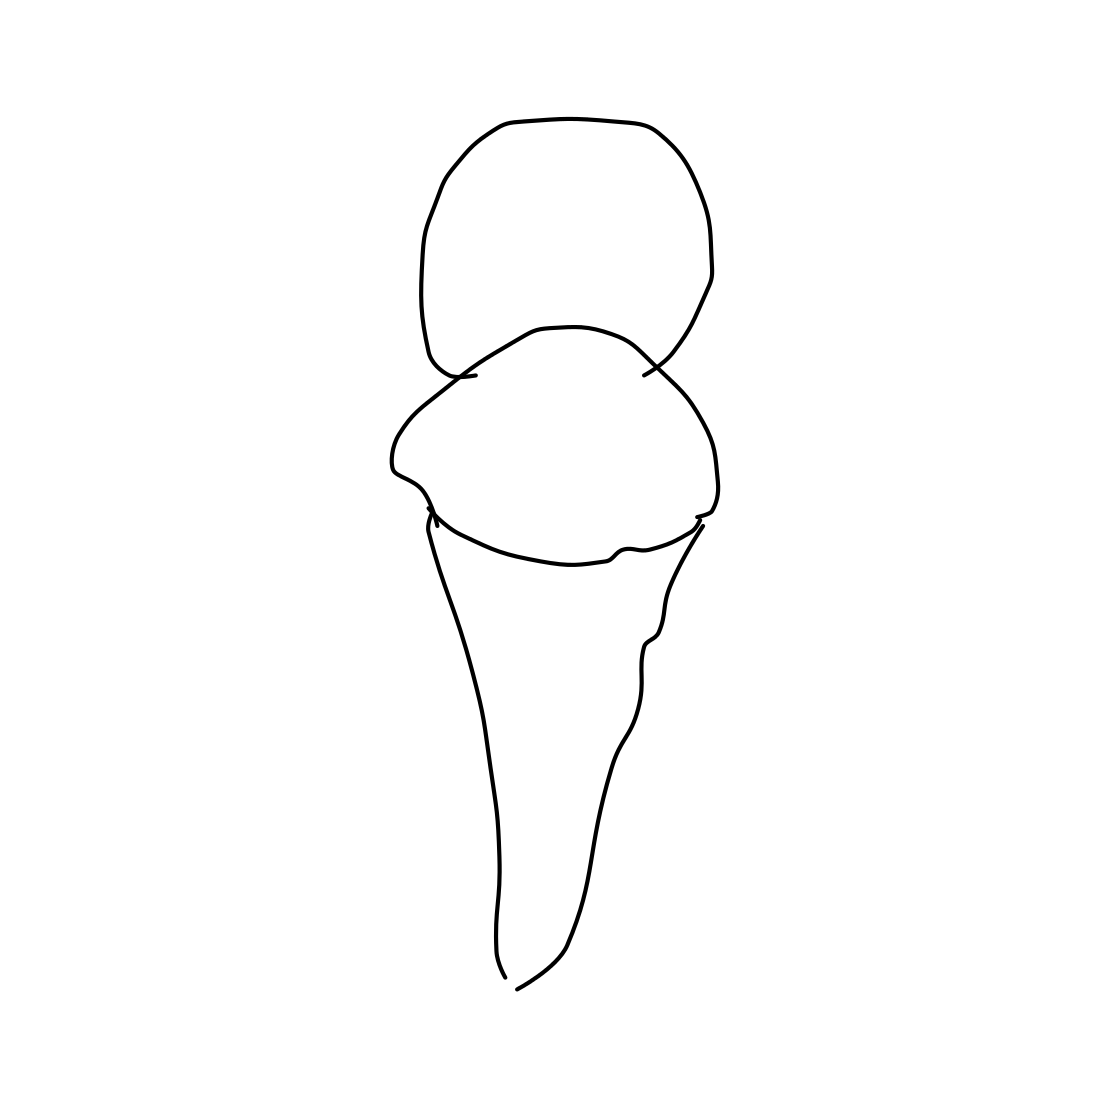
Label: ice-cream-cone